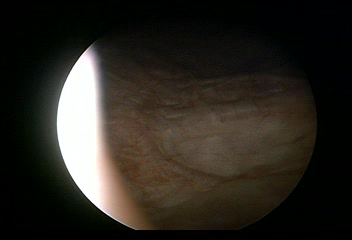
Modality: WLC
Class: Normal mucosa
Bladder cancer association: No